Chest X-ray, PA view. Patient: 40 years old, sex F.
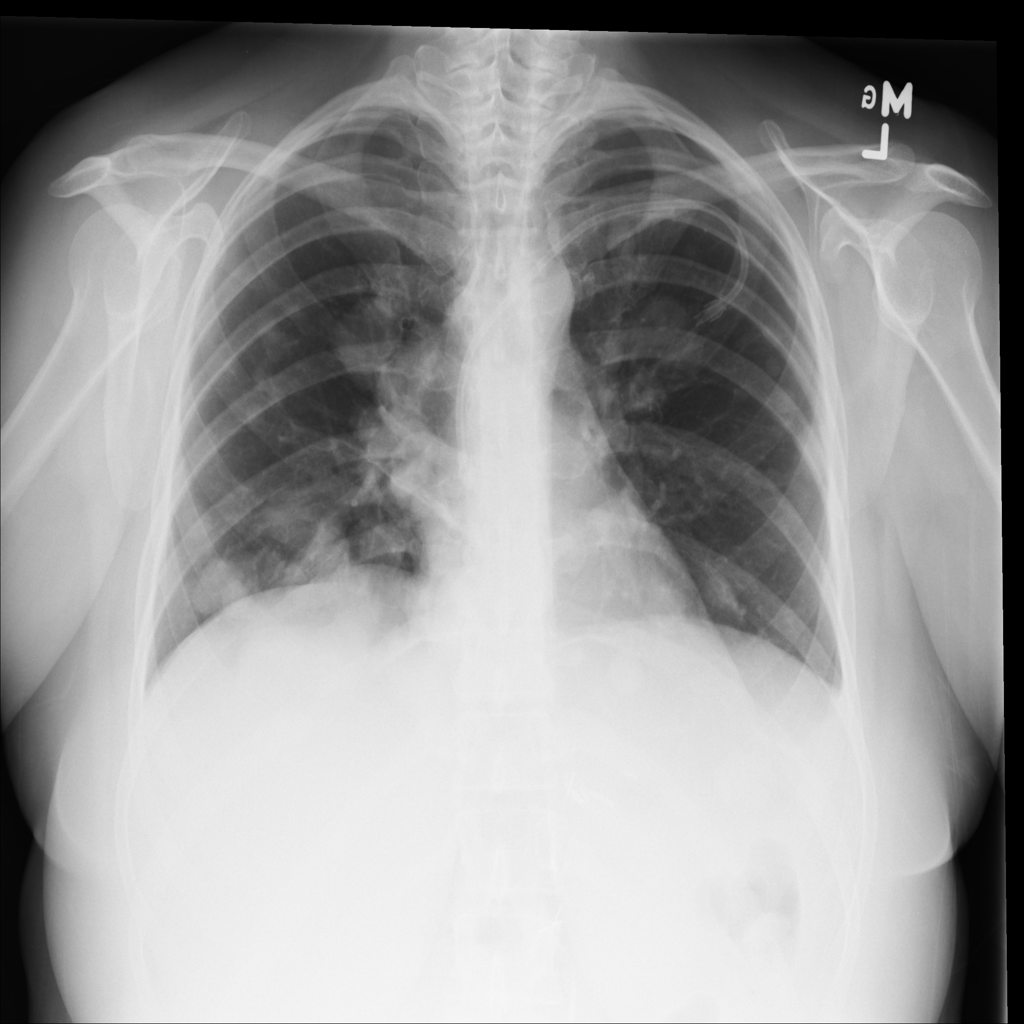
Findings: Mass